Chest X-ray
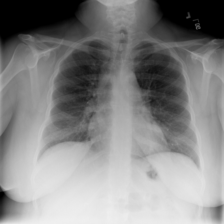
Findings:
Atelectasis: negative
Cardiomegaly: negative
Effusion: negative
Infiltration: negative
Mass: negative
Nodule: negative
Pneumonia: negative
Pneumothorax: negative
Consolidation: negative
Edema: negative
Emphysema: negative
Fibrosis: negative
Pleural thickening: negative
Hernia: negative